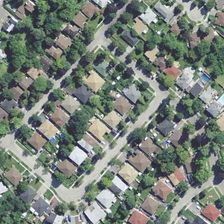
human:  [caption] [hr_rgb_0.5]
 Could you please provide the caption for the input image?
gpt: many buildings and green trees are orderly in a dense residential area .

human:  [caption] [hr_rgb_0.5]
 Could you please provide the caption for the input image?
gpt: many buildings and green trees are orderly in a dense residential area .

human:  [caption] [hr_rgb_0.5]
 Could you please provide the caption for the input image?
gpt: many buildings and green trees are orderly in a dense residential area .

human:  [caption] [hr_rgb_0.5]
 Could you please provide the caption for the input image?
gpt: many buildings and green trees are orderly in a dense residential area .

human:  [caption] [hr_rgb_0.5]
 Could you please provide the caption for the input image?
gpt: many buildings and green trees are orderly in a dense residential area .